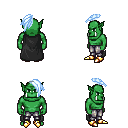
a pixel art fantasy rpg character, male body template, orc, green skin, black cape, metal pants, white cyan long mohawk hairstyle, gold boots, four views (front, back, left, right), 2x2 character sprite sheet, small pixel art, hard edges, no anti-aliasing